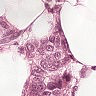
Metastatic tissue present: yes